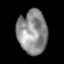
Tissue: lung
Cell type: Epithelial cells
Senescence score: 0.2394
Nuclear area (px): 1273
Mean DAPI intensity: 141.069